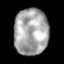
Tissue: lung
Cell type: Epithelial cells
Senescence score: 0.1593
Nuclear area (px): 1564
Mean DAPI intensity: 167.029